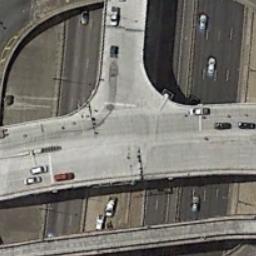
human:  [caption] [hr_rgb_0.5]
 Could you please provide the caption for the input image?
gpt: The overpass is next to the bare land with some cars .

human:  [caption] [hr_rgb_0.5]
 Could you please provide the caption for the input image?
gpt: The overpass is over the roads and some cars are driving on the roads and the overpass .

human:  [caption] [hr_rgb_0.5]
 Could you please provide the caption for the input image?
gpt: There are roads with some cars beneath the overpass .

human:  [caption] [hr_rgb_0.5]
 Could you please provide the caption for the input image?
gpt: An overpass is curved into the silhouette of a water drop .

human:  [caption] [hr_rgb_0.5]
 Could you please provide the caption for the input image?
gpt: There are many cars on the road under the overpass .